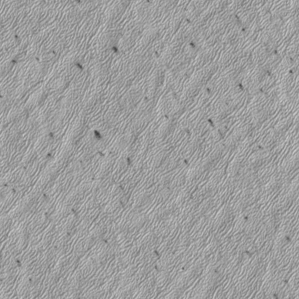
Label: frost